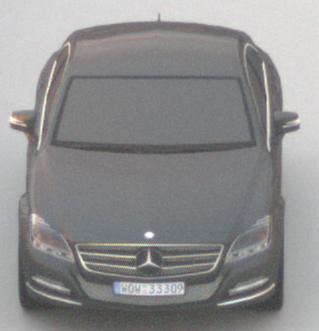
Make: Mercedes-Benz
Model: CLS Coupé 350
Detailed model: CLS-Class (218) Coupé
Model produced from: 2011/01
Model produced until: 2014/07
Doors: 4
Color: gray
Road condition: dry road
Daytime: sunrise or sunset
Contrast: medium contrast